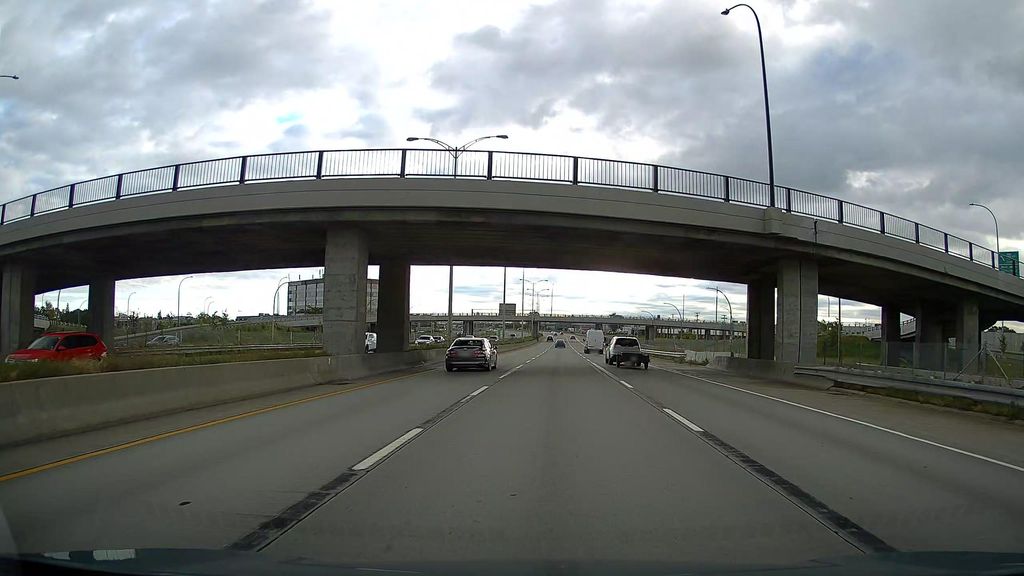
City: montreal